Question: I have to use lucene.net 2.9.2.2 with NHibernate 3.0. I have started to edit this old code:
'''
public void BuildSearchIndex()
{
FSDirectory entityDirectory = null;
IndexWriter writer = null;
var entityType = typeof(MappedSequence);
var indexDirectory = new DirectoryInfo(GetIndexDirectory());
if (indexDirectory.Exists)
{
indexDirectory.Delete(true);
}
try
{
entityDirectory = FSDirectory.GetDirectory(Path.Combine(indexDirectory.FullName, entityType.Name), true);
writer = new IndexWriter(entityDirectory, new StandardAnalyzer(Lucene.Net.Util.Version.LUCENE_29), true, IndexWriter.MaxFieldLength.UNLIMITED);
}
finally
{
if (entityDirectory != null)
{
entityDirectory.Close();
}
if (writer != null)
{
writer.Close();
}
}
IFullTextSession fullTextSession = Search.CreateFullTextSession(this.Session);
// Iterate through Suppliers and add them to Lucene's index
foreach (MappedSequence instance in Session.CreateCriteria(typeof(MappedSequence)).List<MappedSequence>())
{
fullTextSession.Index(instance);
}
}
private string GetIndexDirectory()
{
INHSConfigCollection nhsConfigCollection = CfgHelper.LoadConfiguration();
string property = nhsConfigCollection.DefaultConfiguration.Properties["hibernate.search.default.indexBase"];
var fi = new FileInfo(property);
return Path.Combine(AppDomain.CurrentDomain.BaseDirectory, fi.Name);
}
'''
to build the index. The line:
'''
FSDirectory.GetDirectory(Path.Combine(indexDirectory.FullName, entityType.Name), true);
'''
still uses obsolete code. Could anyone be so kind and point out the necessary change. Thanks.
Christian
PS

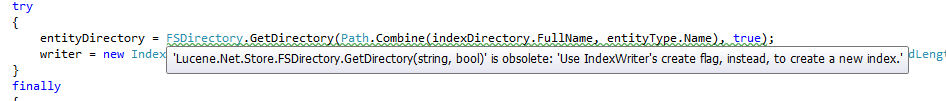
Answer: Try using FSDirectory.Open(path) instead.